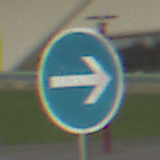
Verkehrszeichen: VorgeschriebeneFahrtrichtungHierRechts
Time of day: MorningAfternoon
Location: Outdoor (Suburban)
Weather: PartlyCloudy
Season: NotSpecified
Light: Natural